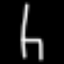
Label: chair